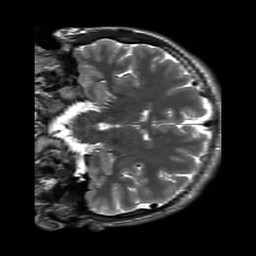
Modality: T2w
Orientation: coronal
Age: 20
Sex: male
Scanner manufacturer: siemens
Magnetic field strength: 3 T
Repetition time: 8.53 s
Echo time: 0.091 s